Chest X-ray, PA view. Patient: 70 years old, sex F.
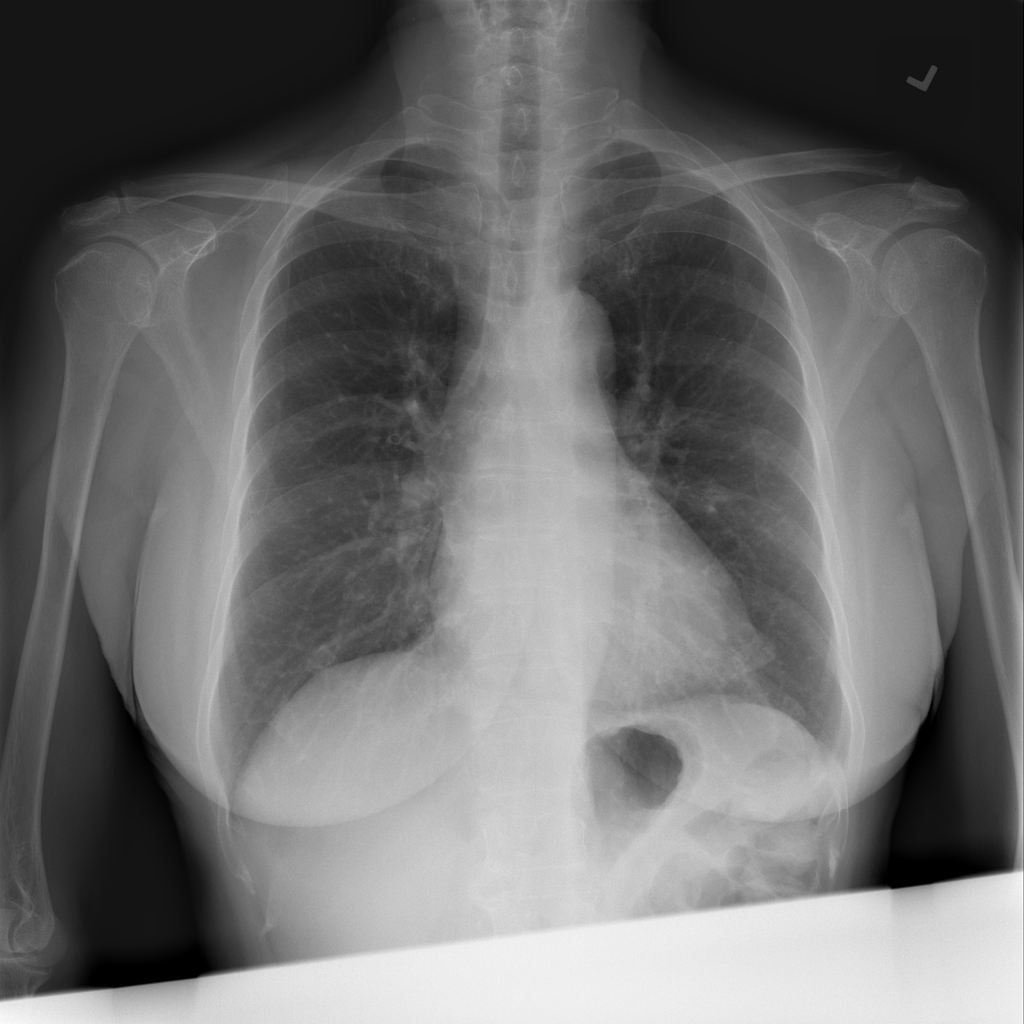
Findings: No Finding